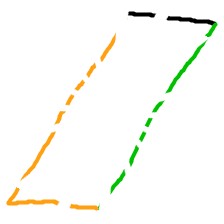
Shape: parallelogram